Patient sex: M
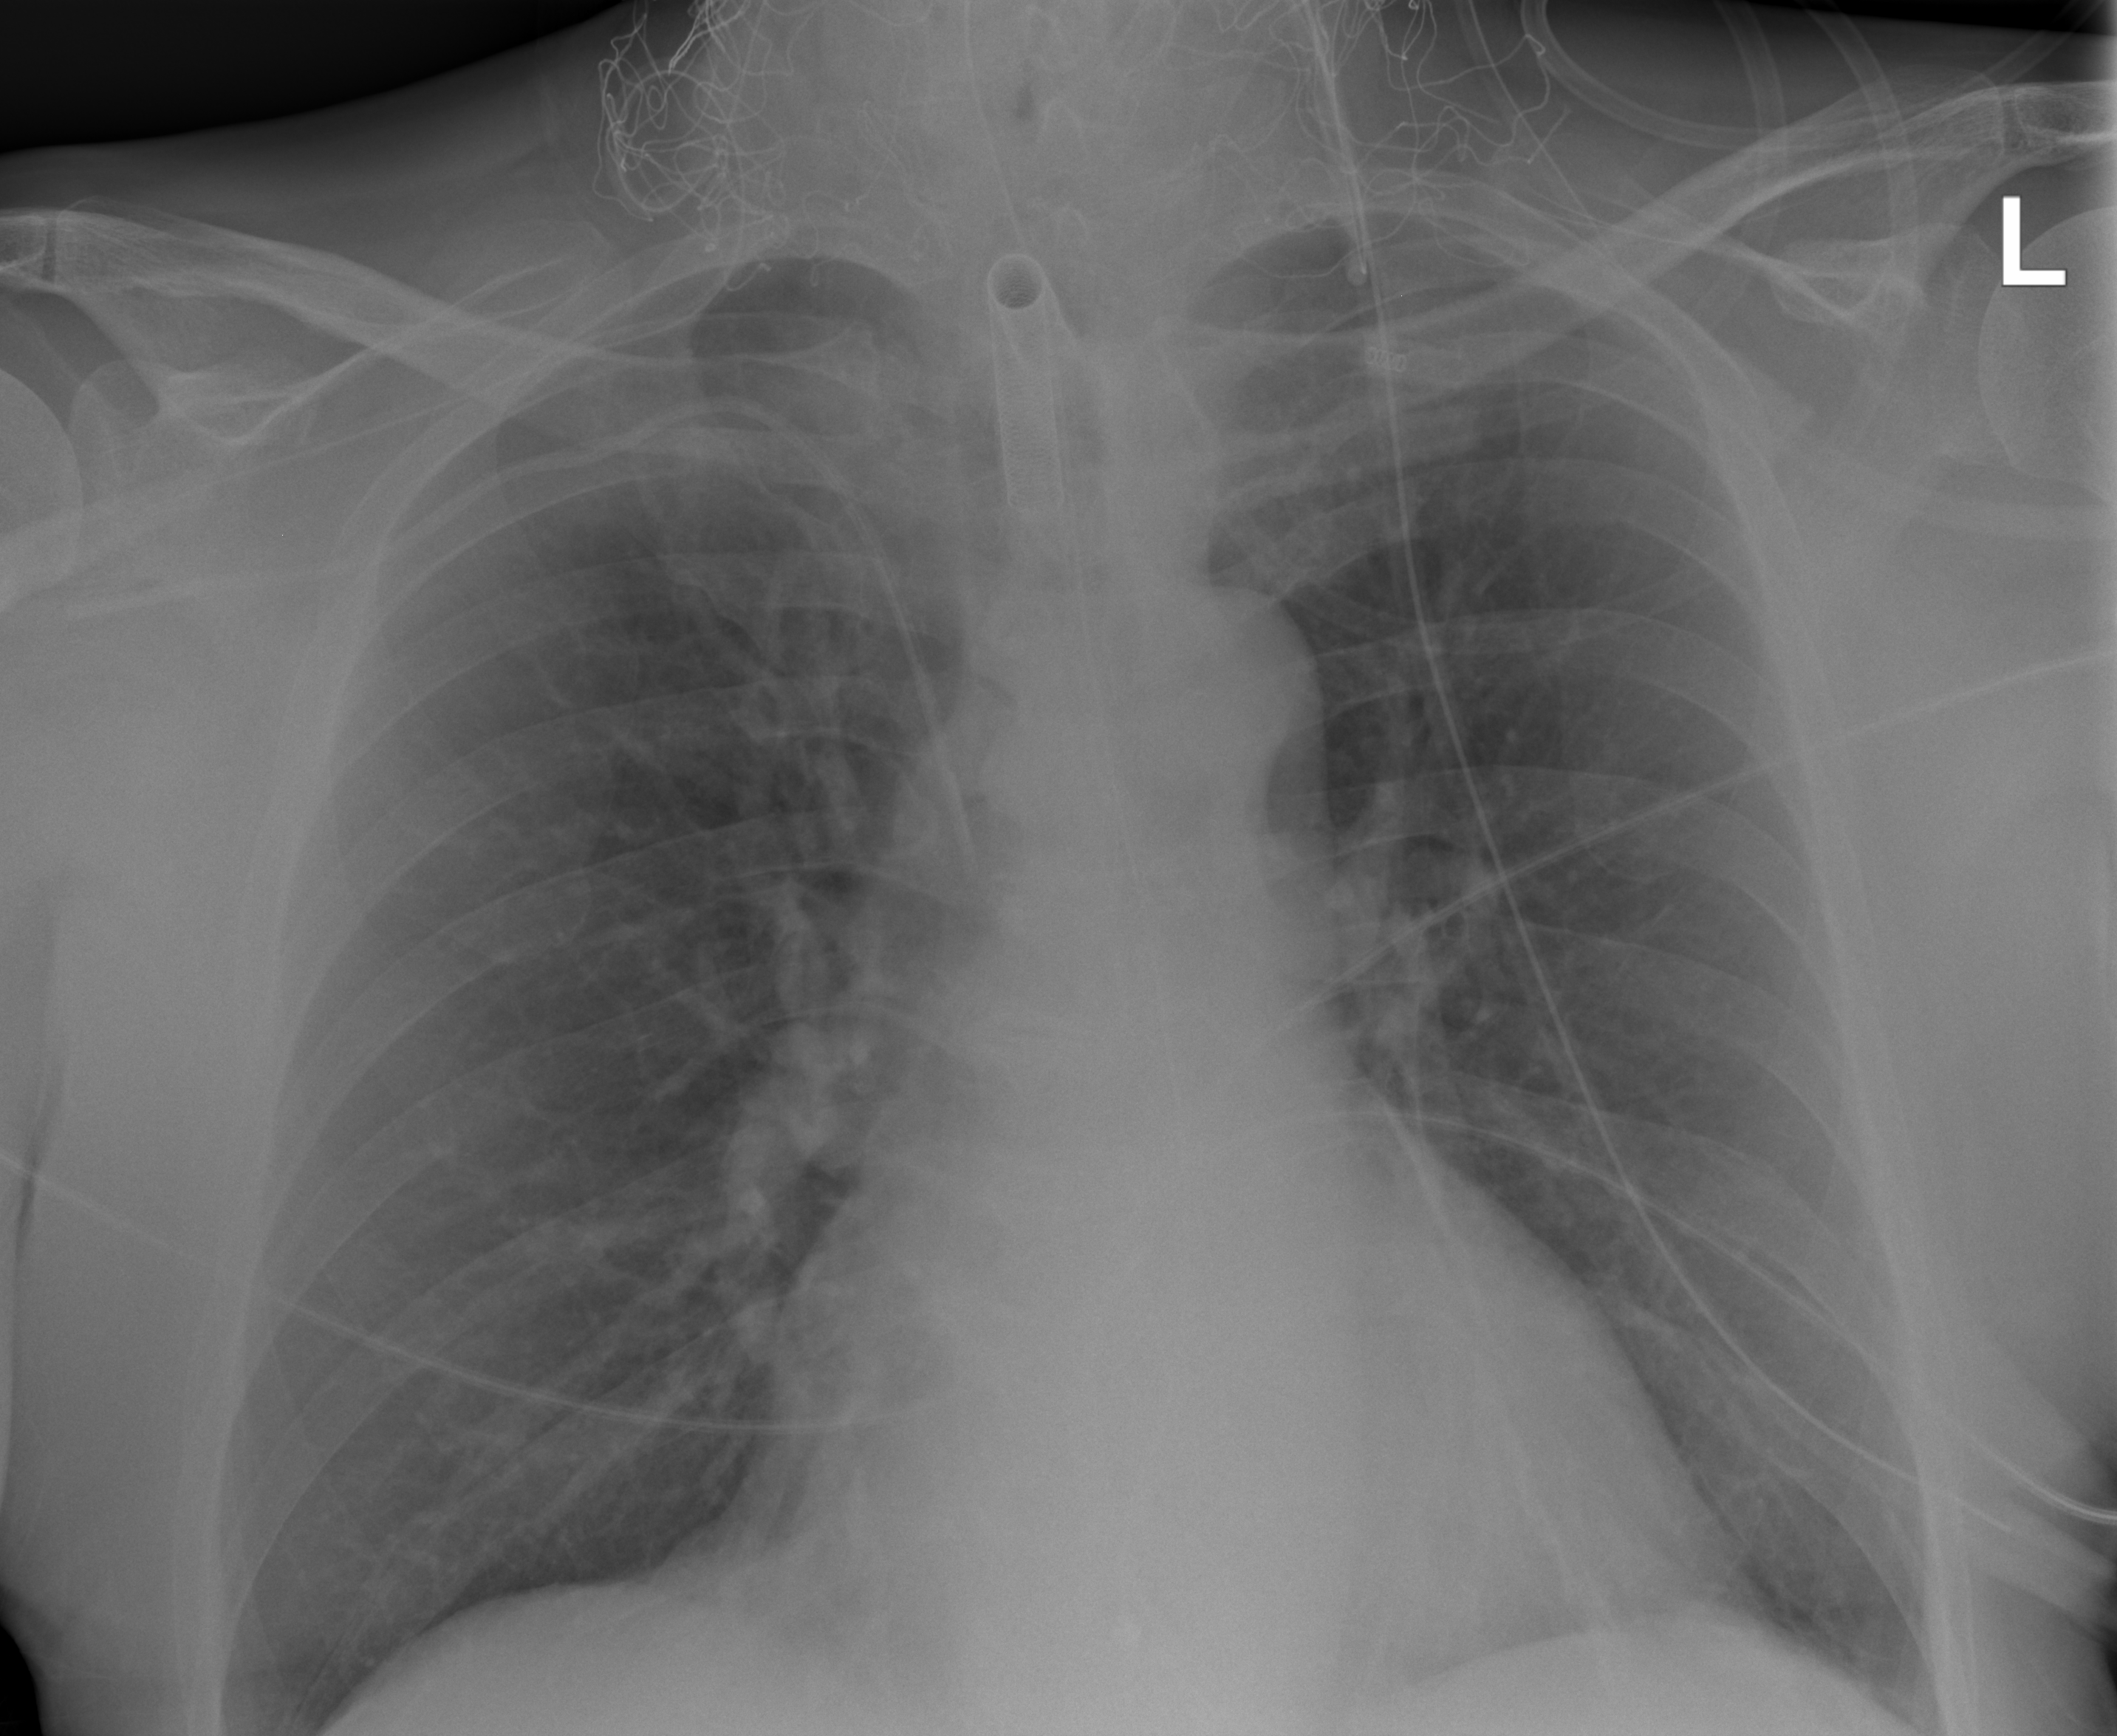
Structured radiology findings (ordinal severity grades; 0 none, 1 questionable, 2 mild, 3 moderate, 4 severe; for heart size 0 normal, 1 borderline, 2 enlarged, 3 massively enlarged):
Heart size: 1
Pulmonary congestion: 0
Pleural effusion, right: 0
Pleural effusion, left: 0
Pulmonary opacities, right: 0
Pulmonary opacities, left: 0
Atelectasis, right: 0
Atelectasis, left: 2